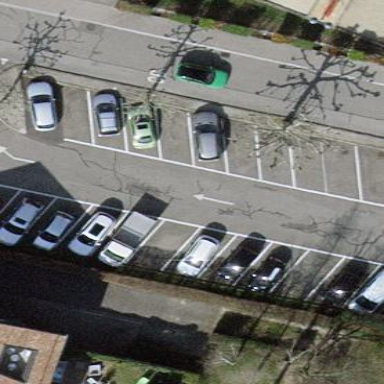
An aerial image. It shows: Parking area with surface.